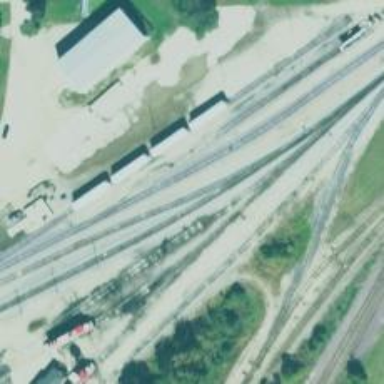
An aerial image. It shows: Railway track.